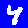
Digit: 4